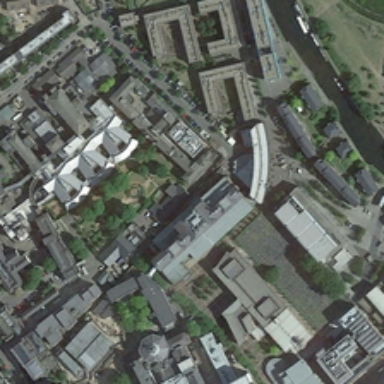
There are many trees and grass in the school .